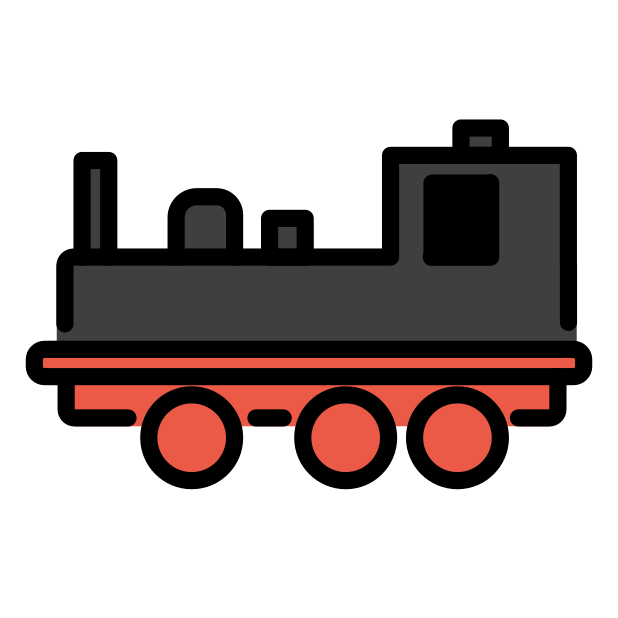
Emoji: 🚂
Name: steam locomotive
Unicode: 0x1f682